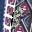
Label: 8